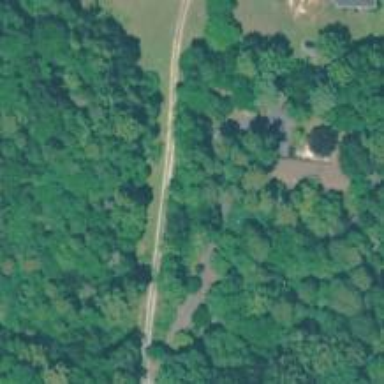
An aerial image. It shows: Driveway.